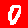
Digit: 0